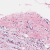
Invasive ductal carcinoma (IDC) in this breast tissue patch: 0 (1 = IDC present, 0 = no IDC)